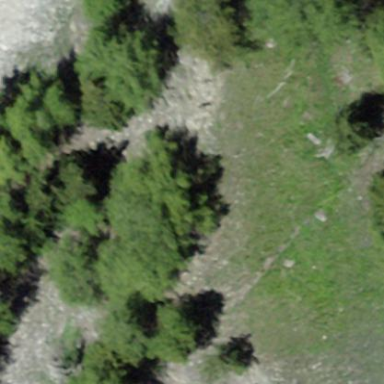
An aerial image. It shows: Forest area.